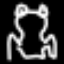
Label: frog